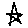
Label: star